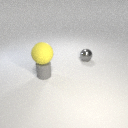
small gray rubber cylinder below large yellow rubber sphere